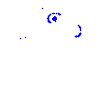
Particle: electron